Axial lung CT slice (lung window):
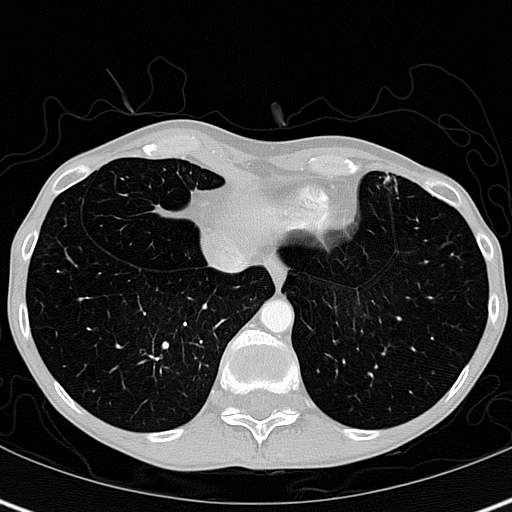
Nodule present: no